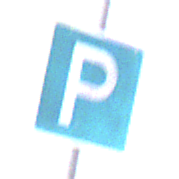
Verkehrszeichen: Parken
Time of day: Midday
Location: Outdoor (Suburban)
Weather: Overcast
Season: NotSpecified
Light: Natural